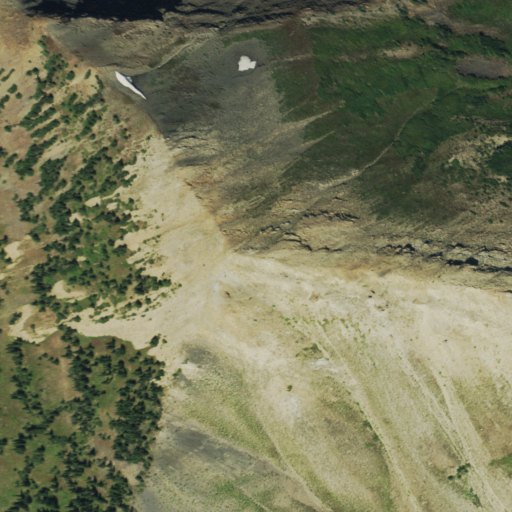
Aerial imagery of mountain in Colorado named Ragged Mountain containing shrub, woody wetlands, barren land, and evergreen forest